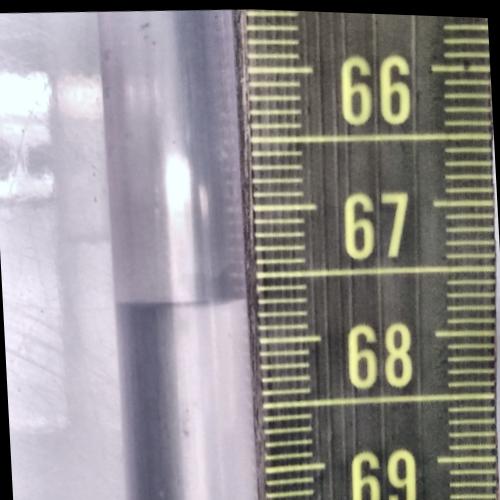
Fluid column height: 67.7 cm